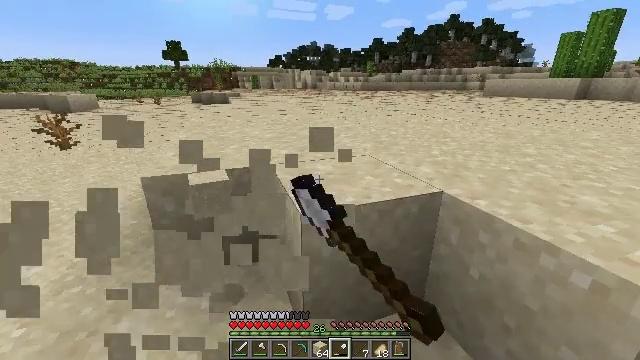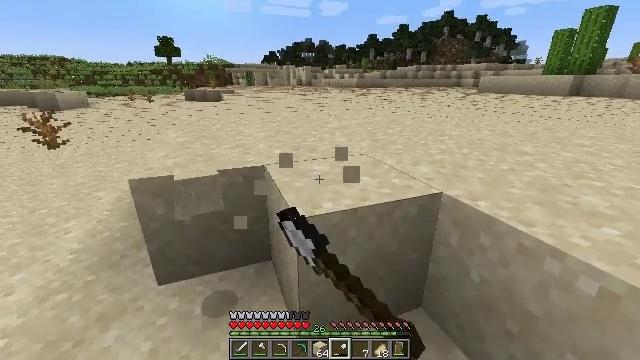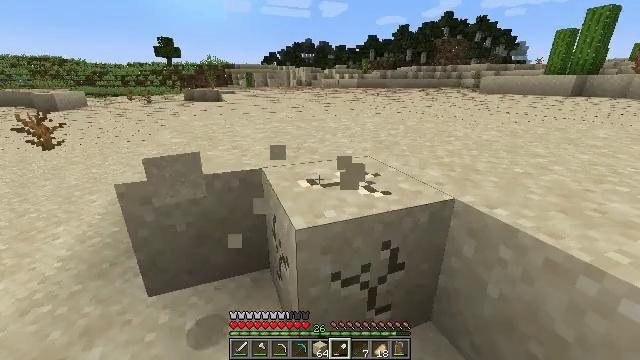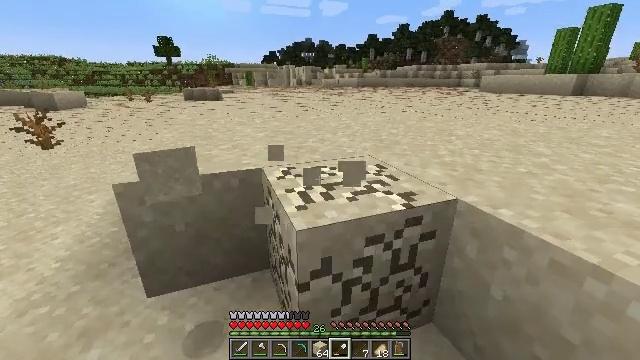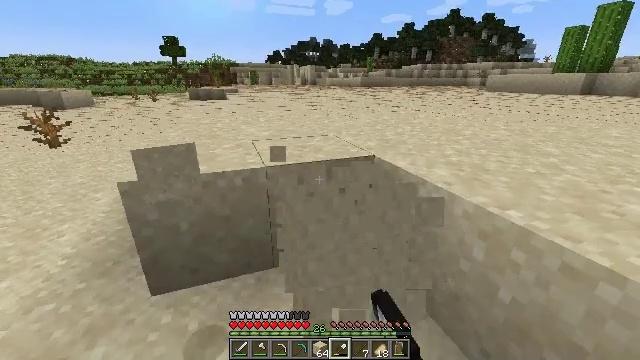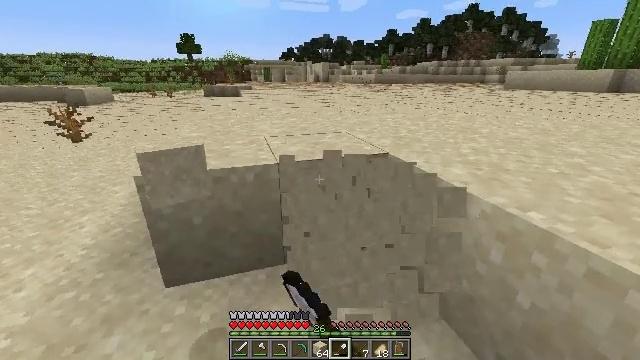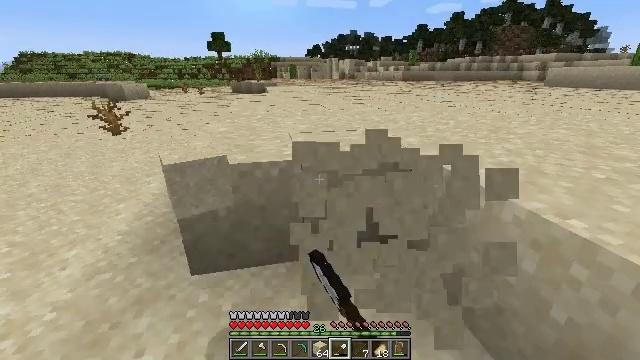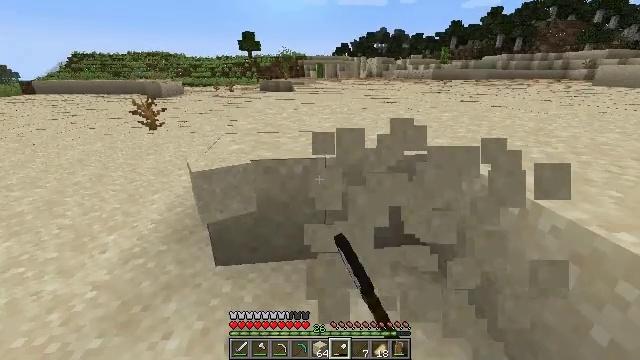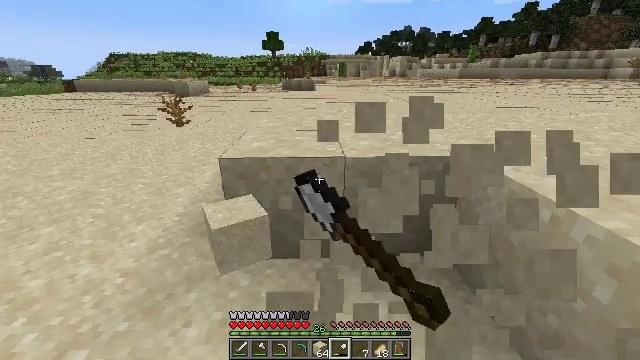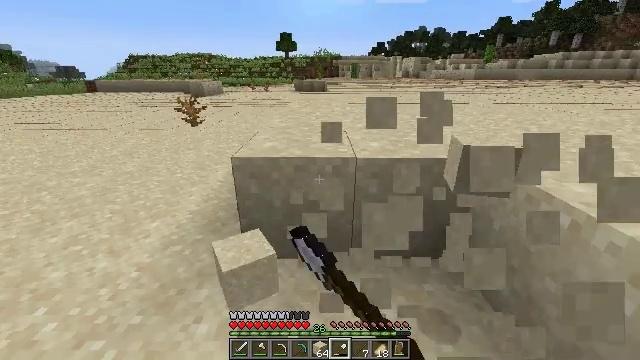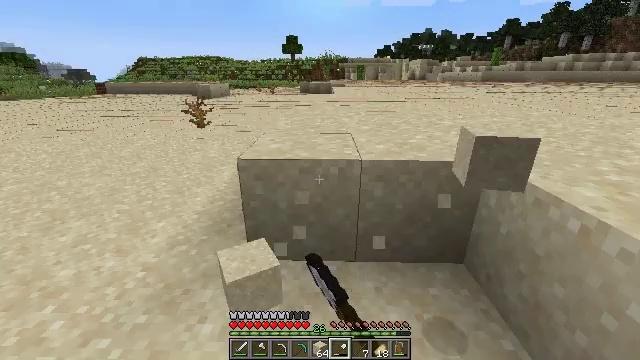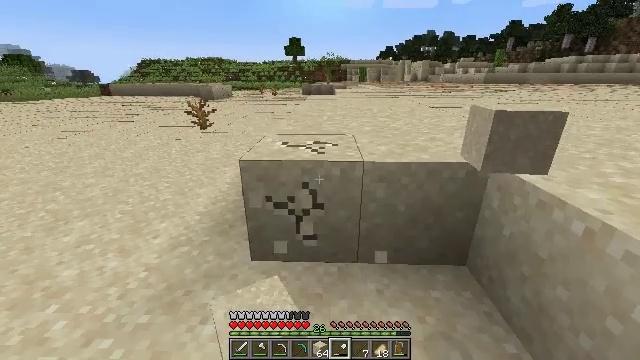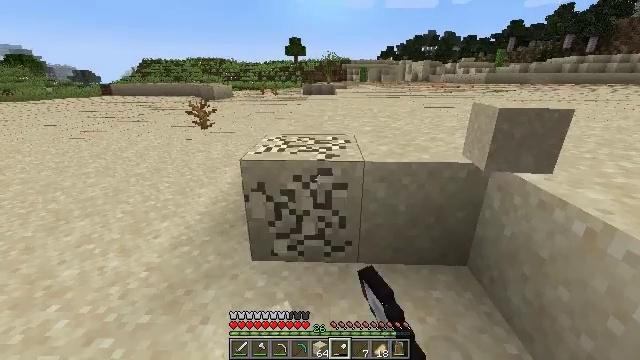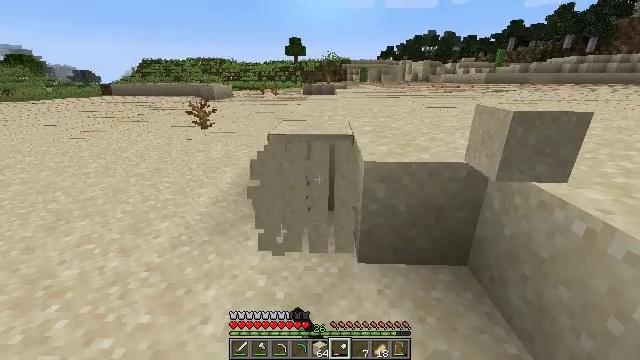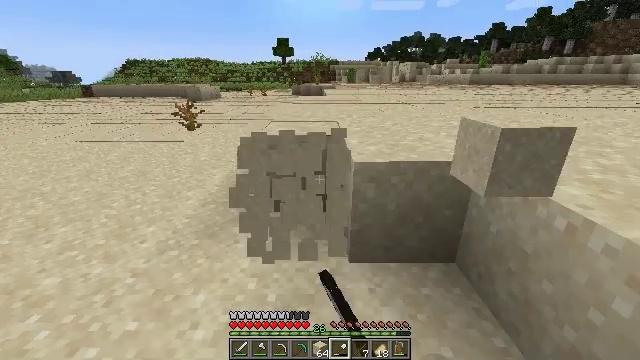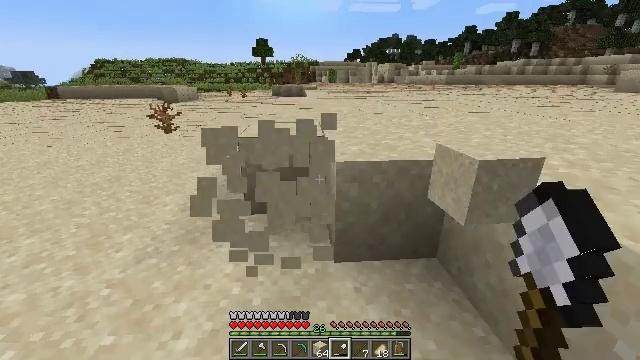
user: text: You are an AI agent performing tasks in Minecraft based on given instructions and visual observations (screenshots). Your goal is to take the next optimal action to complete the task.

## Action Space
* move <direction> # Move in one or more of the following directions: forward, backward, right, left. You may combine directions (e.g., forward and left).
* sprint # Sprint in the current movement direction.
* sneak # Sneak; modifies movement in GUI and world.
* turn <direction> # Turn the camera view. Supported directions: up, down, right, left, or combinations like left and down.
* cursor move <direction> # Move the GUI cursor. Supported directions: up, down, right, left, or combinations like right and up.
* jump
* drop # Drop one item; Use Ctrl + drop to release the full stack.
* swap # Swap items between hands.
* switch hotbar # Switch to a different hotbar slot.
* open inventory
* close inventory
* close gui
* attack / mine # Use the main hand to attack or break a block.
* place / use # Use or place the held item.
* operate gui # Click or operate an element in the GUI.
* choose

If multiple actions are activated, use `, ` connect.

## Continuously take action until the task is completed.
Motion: motion action
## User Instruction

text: Break the sand block.
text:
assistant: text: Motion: turn right, attack / mine
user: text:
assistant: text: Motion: attack / mine
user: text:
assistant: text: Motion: attack / mine
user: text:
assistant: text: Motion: attack / mine
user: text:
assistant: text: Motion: turn left, attack / mine
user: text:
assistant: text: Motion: turn left, attack / mine
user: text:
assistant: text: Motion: turn left, attack / mine
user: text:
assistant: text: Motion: turn left, attack / mine
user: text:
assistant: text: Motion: turn left, attack / mine
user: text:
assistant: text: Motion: turn left, attack / mine
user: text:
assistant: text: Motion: attack / mine
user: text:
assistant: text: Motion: attack / mine
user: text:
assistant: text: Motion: attack / mine
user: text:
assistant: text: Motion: turn right, attack / mine
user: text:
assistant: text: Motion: turn right, attack / mine
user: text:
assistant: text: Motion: move forward, turn right, attack / mine
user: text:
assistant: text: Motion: move forward, turn right, attack / mine
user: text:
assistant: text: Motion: move forward, turn right, attack / mine
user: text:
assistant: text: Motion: move forward, attack / mine
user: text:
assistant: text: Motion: attack / mine
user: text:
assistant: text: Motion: attack / mine
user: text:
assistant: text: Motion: turn left, attack / mine
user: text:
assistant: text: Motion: turn left, attack / mine
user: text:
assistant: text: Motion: turn left, attack / mine
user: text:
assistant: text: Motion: turn left, attack / mine
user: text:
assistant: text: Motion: turn left, attack / mine
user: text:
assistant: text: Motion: move forward, turn left, attack / mine
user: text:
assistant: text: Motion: move forward, attack / mine
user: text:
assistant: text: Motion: move forward, attack / mine
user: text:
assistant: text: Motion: attack / mine